六年级 · 度量几何学
一个圆形花坛的周长是 31.4 米(如图), 在它的外围铺一条 2 米宽的环形小路(阴影部分)， 这条小路的面积是多少平方米?

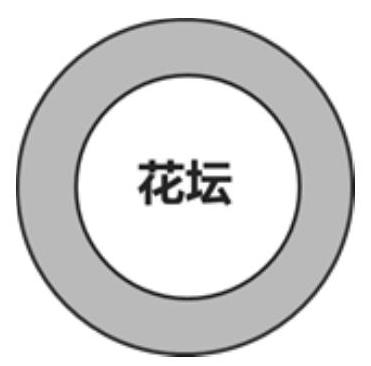
答案: 解：花坛半径： $31.4 \div 3.14 \div 2=5$ 米, 大圆半径： $5+2=7$ 米, 圆环面积： $3.14 \times\left(7^{2}-5^{2}\right)=3.14 \times 24=75.36$ 平方米。

答：这条小路的面积是 75.36 平方米。